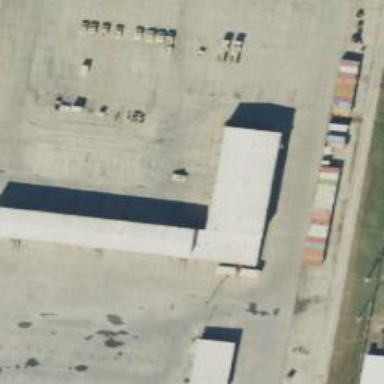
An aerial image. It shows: Garage.